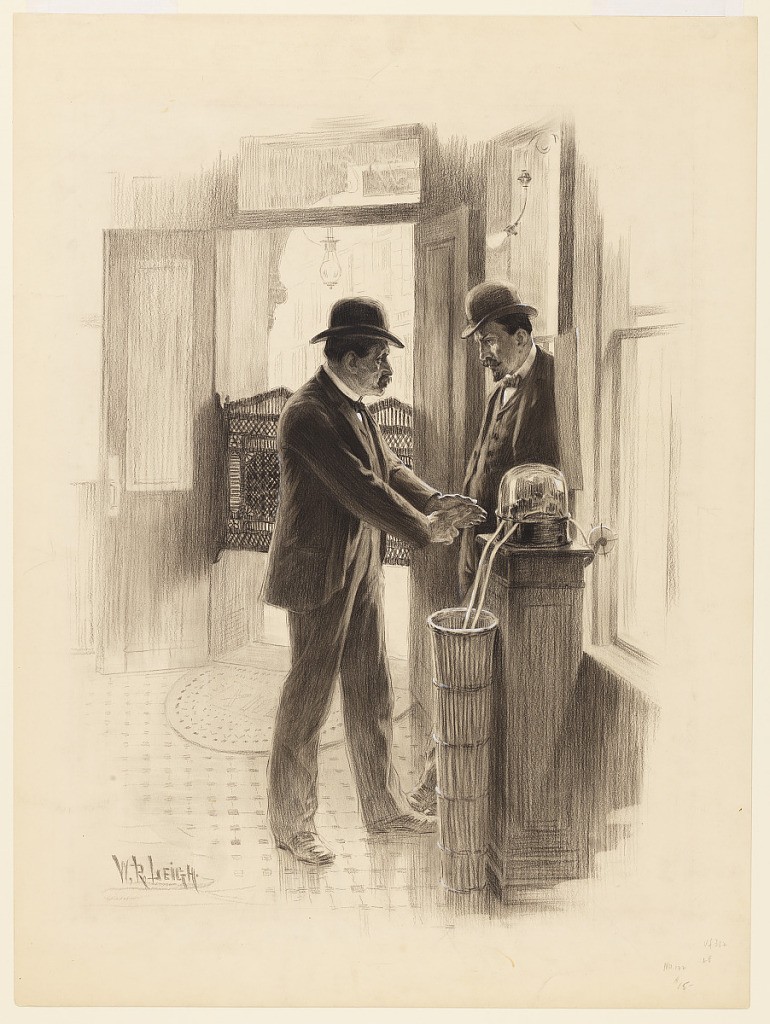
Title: "I Don't Think It's Going Up; I Know It's Going Up!"
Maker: William Robinson Leigh, American, 1866–1955
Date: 1901
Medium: Graphite, black crayon, brush and white gouache on cream illustration board
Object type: Drawing
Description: Interior with two men standing beside a ticker-tape machine. The man at left is gesturing, stressing a point for his companion. Entrance with swinging doors in the background.